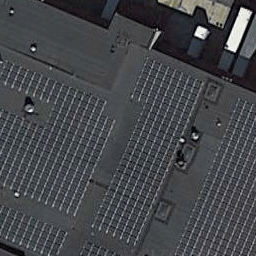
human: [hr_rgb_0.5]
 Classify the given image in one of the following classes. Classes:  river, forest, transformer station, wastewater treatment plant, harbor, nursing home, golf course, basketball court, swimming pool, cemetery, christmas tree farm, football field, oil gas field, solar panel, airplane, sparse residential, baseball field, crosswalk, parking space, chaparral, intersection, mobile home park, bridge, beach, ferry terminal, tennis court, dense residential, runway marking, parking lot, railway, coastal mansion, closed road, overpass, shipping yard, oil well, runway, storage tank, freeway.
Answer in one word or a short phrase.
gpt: solar panel